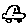
Label: car